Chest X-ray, AP view. Patient: 67 years old, sex M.
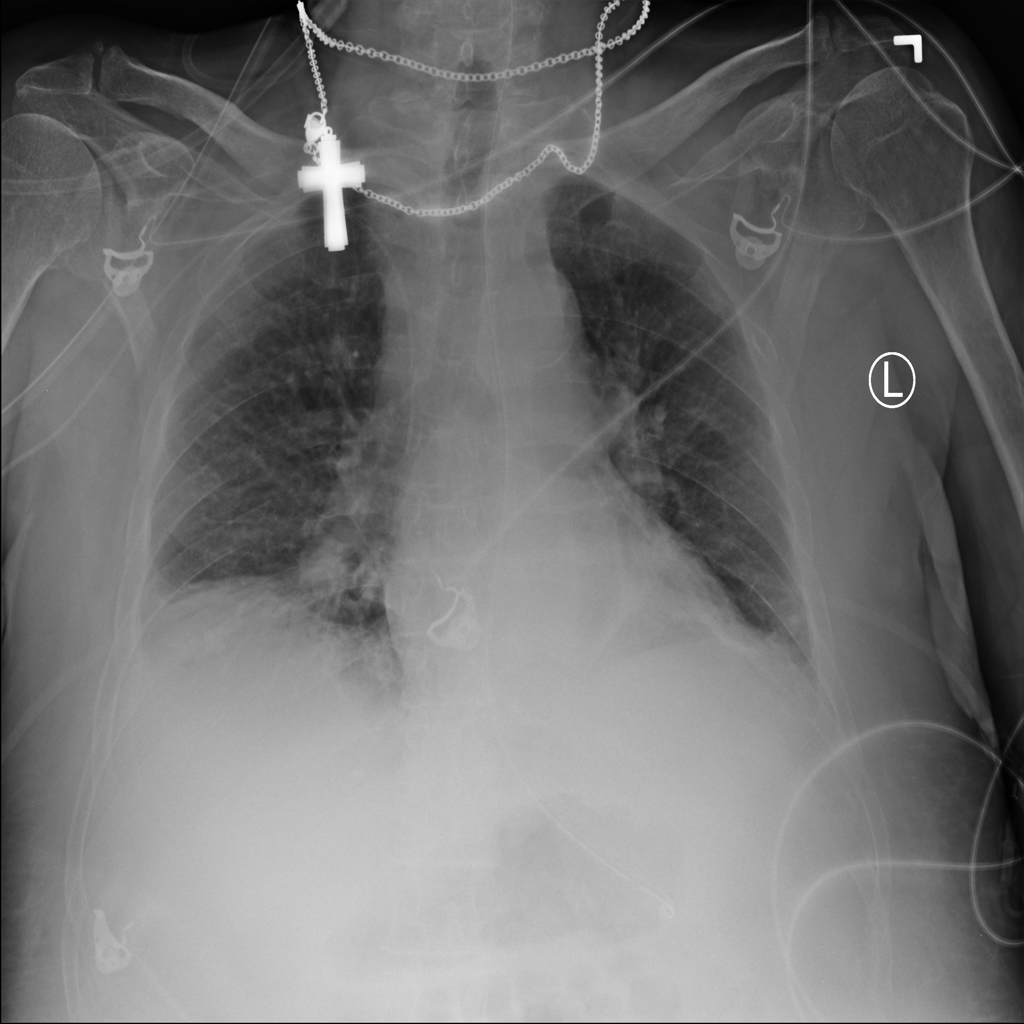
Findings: Effusion, Infiltration